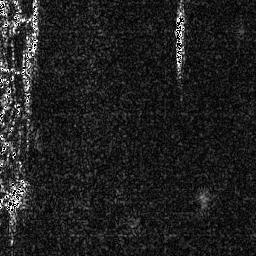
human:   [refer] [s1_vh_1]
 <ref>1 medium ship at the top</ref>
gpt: <box>[[67, 3, 72, 26, 0]]</box>